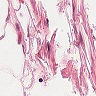
Metastatic tissue present: no